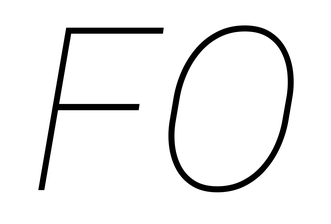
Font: Roboto-Italic_Thin_Italic